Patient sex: M
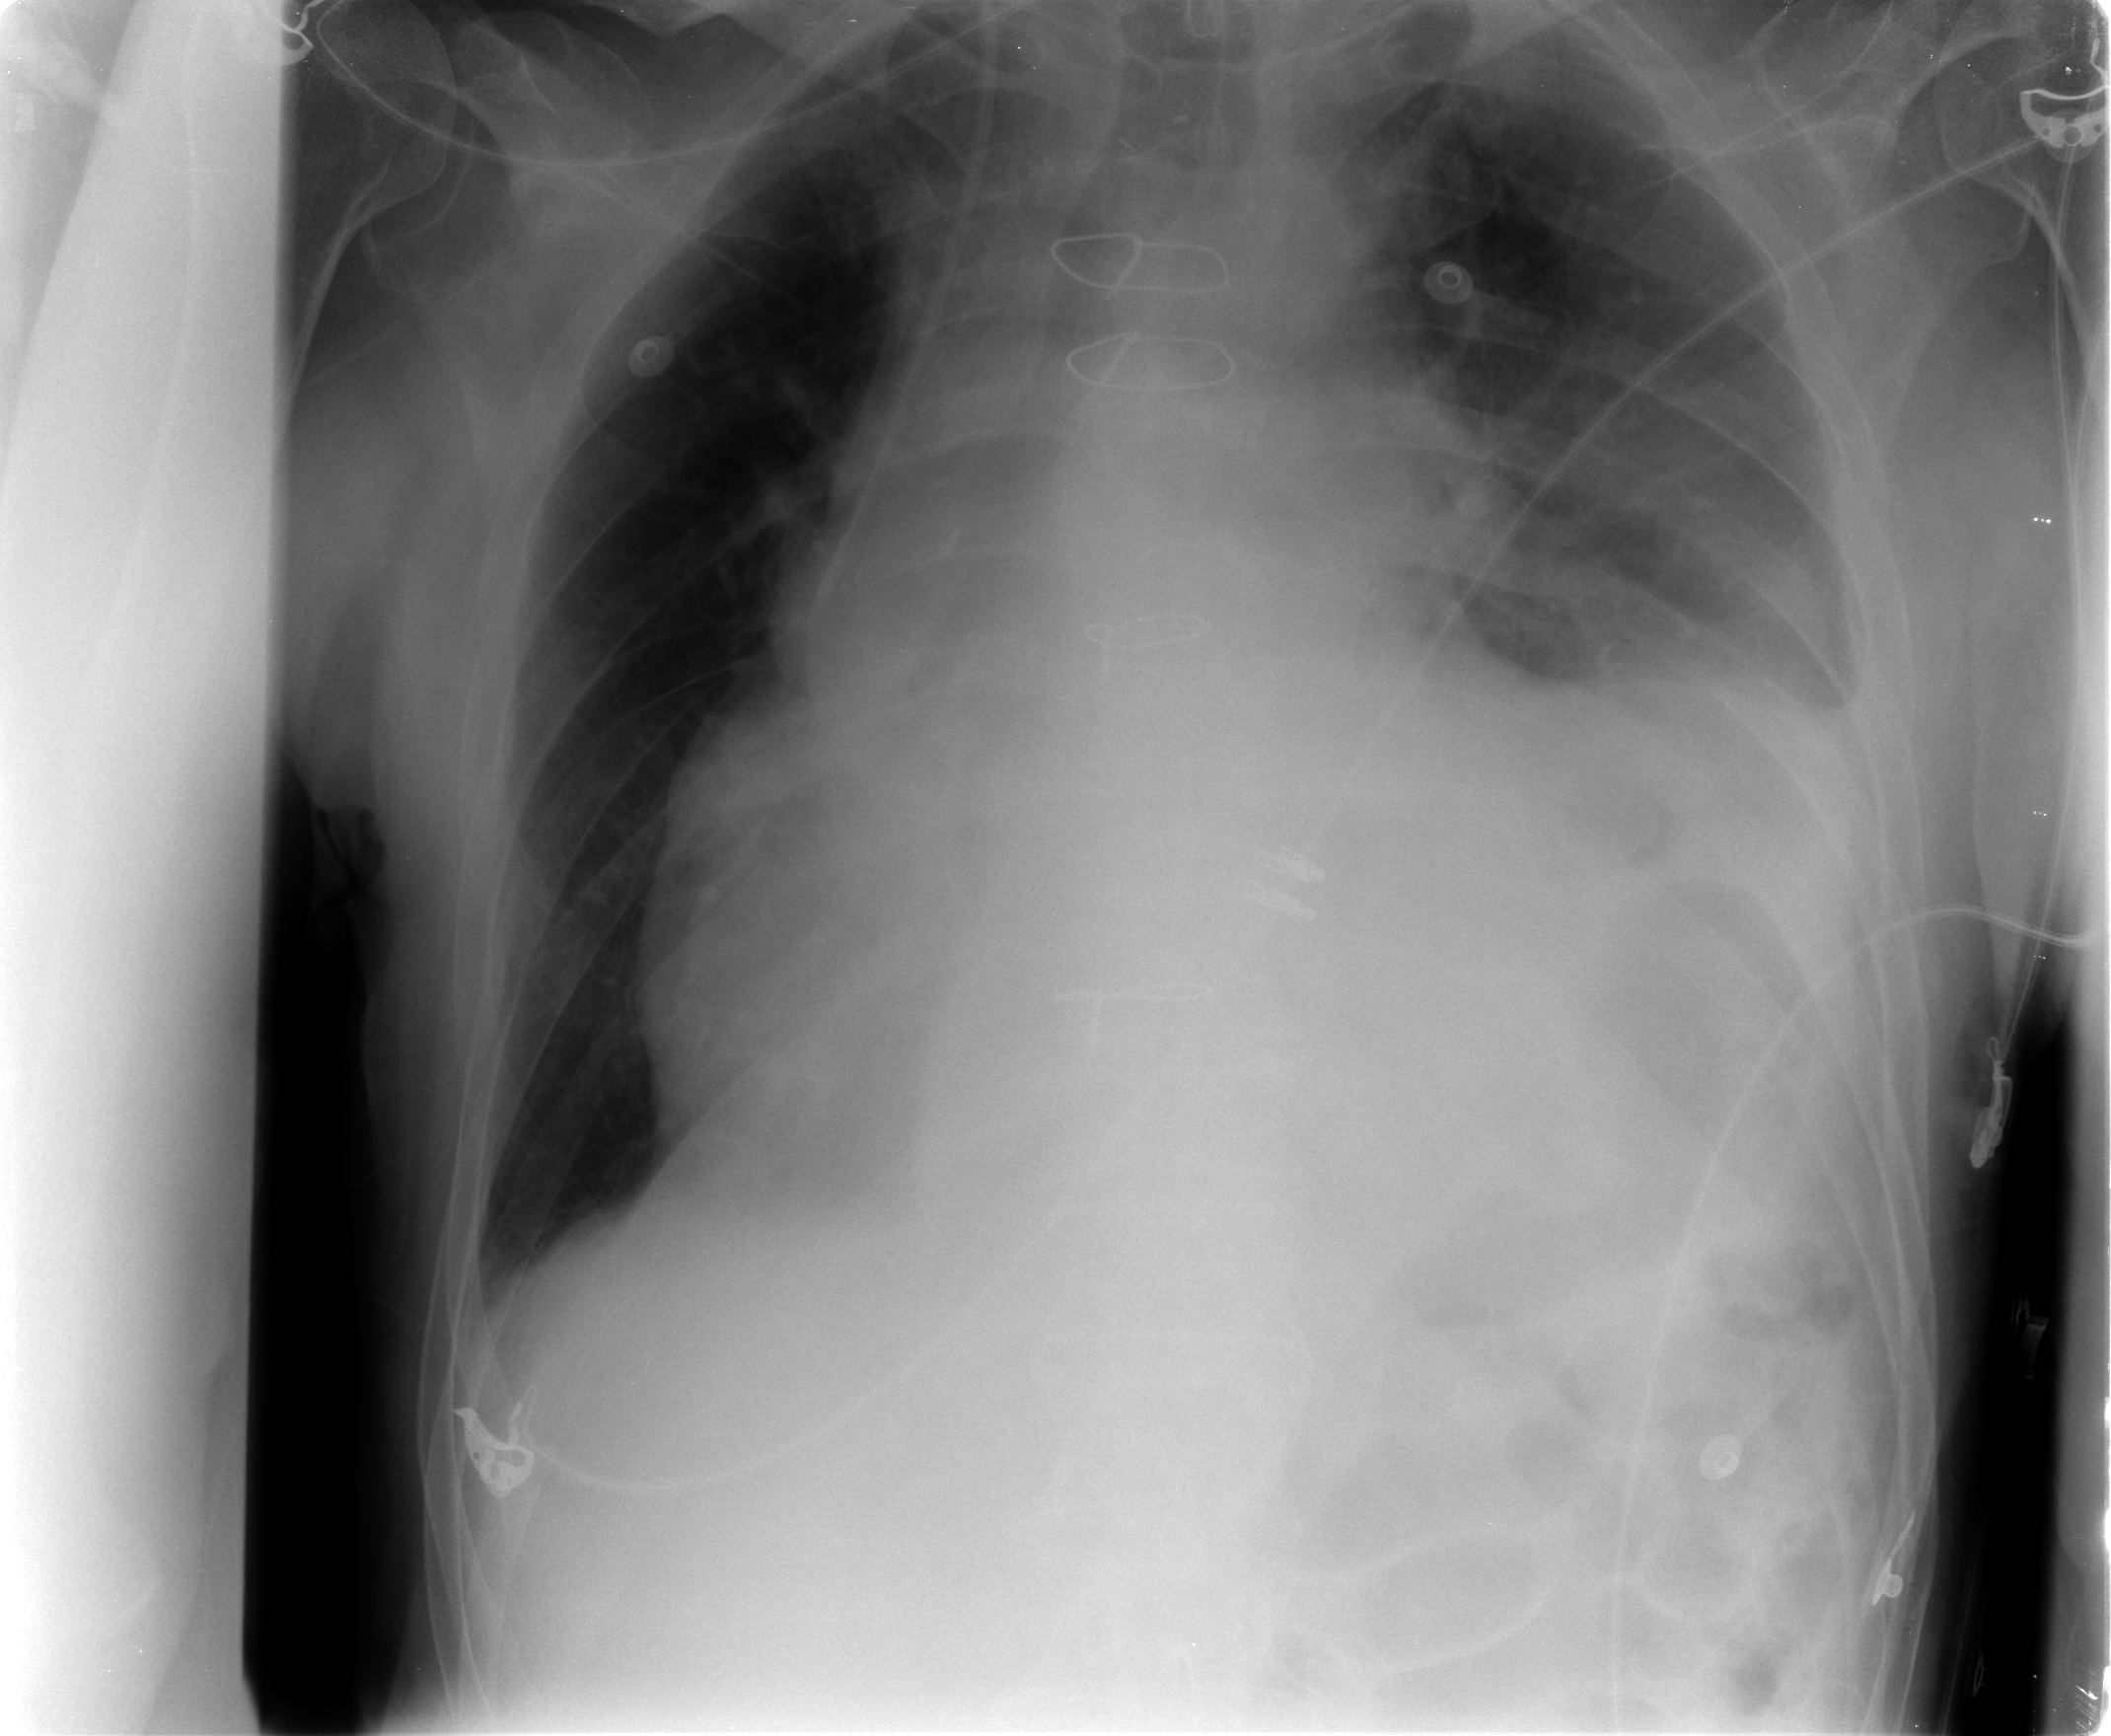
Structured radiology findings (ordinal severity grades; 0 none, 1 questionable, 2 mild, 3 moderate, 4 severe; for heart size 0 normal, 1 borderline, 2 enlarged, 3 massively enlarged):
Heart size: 3
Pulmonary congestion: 0
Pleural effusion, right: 1
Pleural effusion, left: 2
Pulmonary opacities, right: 0
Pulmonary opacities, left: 2
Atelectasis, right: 0
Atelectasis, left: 3